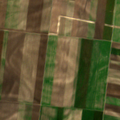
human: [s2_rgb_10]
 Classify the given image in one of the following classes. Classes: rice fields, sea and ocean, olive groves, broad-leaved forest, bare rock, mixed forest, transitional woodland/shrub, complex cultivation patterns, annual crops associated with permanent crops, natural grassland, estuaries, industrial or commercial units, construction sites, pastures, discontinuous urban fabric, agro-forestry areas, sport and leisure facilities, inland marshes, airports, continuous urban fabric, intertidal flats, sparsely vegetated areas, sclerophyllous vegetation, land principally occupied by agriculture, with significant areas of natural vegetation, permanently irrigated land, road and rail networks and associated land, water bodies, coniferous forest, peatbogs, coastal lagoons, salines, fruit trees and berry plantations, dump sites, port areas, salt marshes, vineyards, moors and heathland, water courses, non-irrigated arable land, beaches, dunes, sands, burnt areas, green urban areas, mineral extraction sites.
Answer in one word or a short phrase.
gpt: non-irrigated arable land